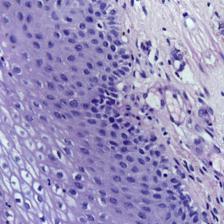
Diagnosis: Normal